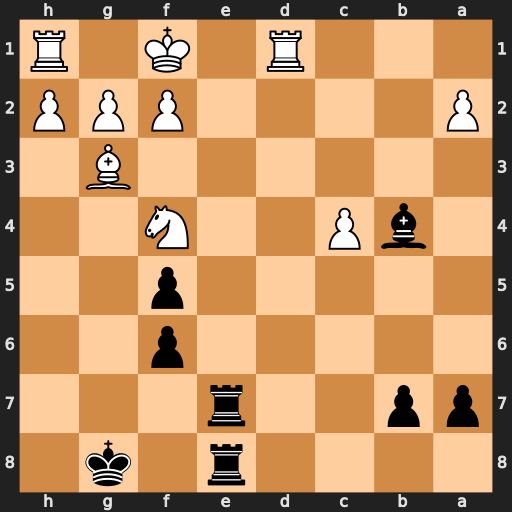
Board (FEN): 4r1k1/pp2r3/5p2/5p2/1bP2N2/6B1/P4PPP/3R1K1R
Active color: b
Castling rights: -
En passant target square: -
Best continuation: Re1+ Rxe1 Rxe1#